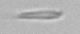
Label: fiber